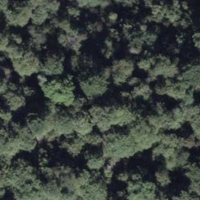
EUNIS habitat code: 44
Species observed at this site:
Salamandra salamandra